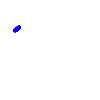
Particle: electron